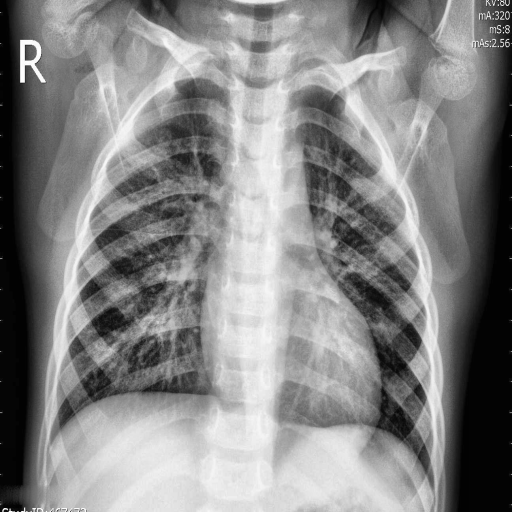
Finding: PNEUMONIA